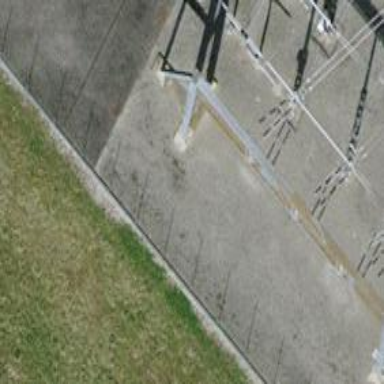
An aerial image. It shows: Insulator used in power systems.